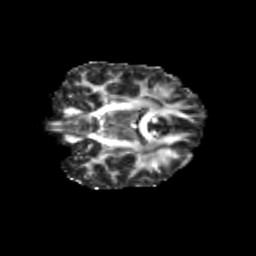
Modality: FA
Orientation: coronal
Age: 31
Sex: female
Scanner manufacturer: siemens
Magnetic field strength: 3 T
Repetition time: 3.5 s
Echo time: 0.113 s